Question: I am working on angularjs project.
In I used to intercept every request to the server. If there is no error in response then it works perfect. But I want to intercept particularly when . In this case I want to redirect user to the login page. But it's not working.
Here is my addResponseInterceptor's code :
'''
RestangularProvider.addResponseInterceptor(function(data, operation, what, url, response, deferred) {
if (response.status === 401)
{
window.location = 'To the login page';
} else
{
var extractedData;
extractedData = data;
return extractedData;
}
});
'''
I got these error when request refuse to get data

I tried to debug the response by "" But It not displaying anything. It seems like if there is error in response then it not entering into thr interceptor block.
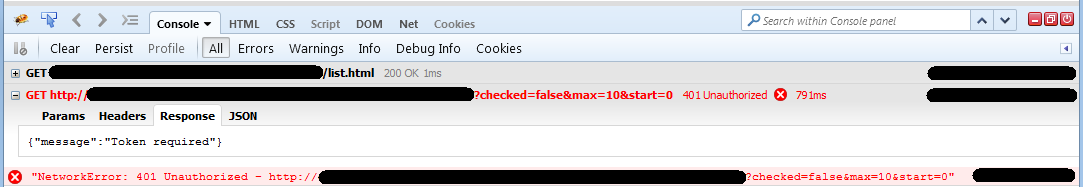
Answer: what you need is error-intecetpr. example below
'''
Restangular.setErrorInterceptor(function(response, deferred, responseHandler) {
if(response.status === 403) {
refreshAccesstoken().then(function() {
// Repeat the request and then call the handlers the usual way.
$http(response.config).then(responseHandler, deferred.reject);
// Be aware that no request interceptors are called this way.
});
return false; // error handled
}
return true; // error not handled
});
'''